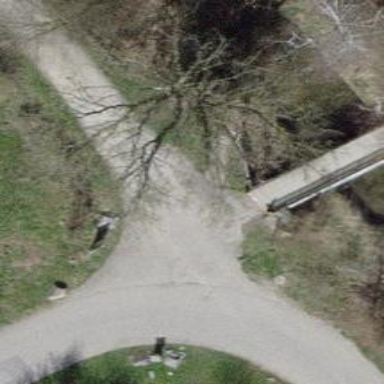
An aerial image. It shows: Gravel service road.